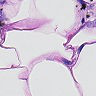
Metastatic tissue present: no